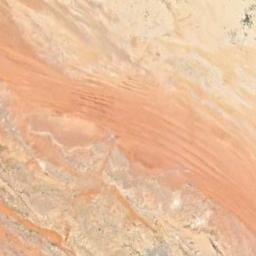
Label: desert